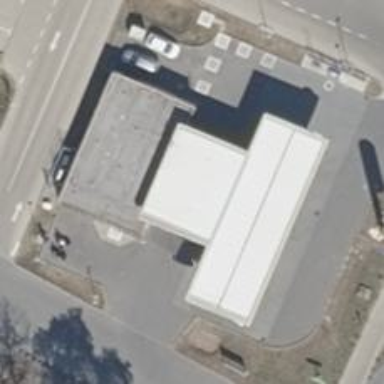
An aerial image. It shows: Asphalt road leading to fuel service station.